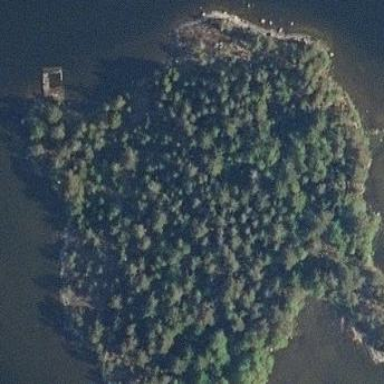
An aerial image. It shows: Island.